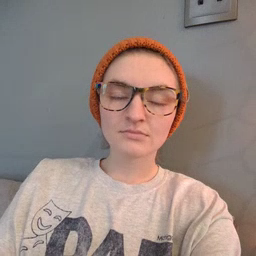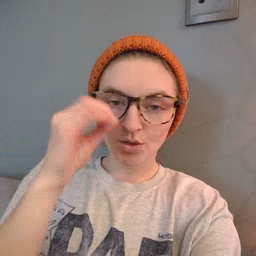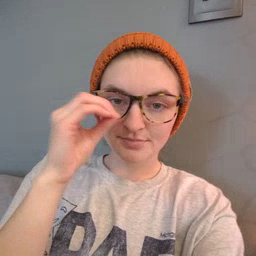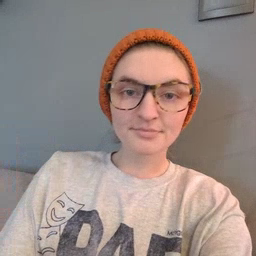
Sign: owl